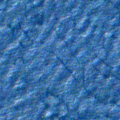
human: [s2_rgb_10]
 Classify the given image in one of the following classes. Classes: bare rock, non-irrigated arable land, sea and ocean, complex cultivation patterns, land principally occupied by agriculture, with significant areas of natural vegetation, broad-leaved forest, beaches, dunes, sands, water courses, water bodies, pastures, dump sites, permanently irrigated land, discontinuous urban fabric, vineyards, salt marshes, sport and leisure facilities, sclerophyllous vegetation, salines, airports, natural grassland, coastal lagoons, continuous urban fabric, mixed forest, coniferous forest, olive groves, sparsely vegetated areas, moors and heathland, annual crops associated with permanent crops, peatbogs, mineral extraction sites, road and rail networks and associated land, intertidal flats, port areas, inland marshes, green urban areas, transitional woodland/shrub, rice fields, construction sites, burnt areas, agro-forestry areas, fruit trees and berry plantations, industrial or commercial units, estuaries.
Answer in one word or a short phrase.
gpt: sea and ocean